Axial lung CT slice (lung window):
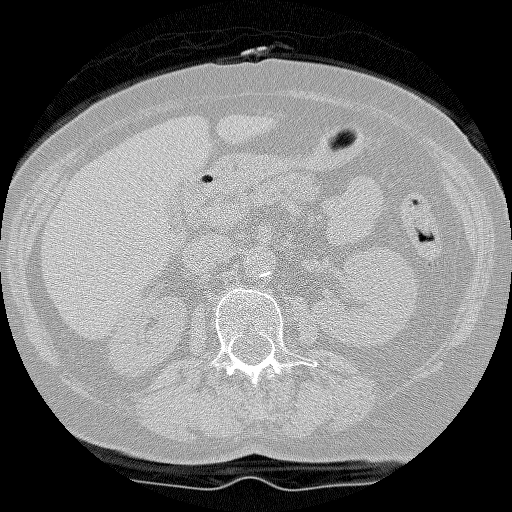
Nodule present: no